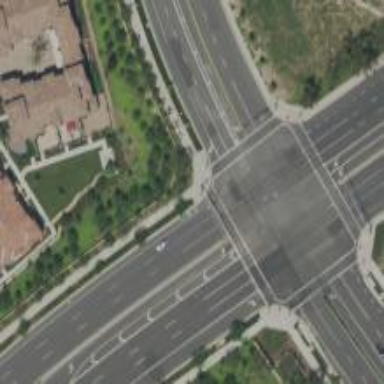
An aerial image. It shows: Marked crossing on the road.